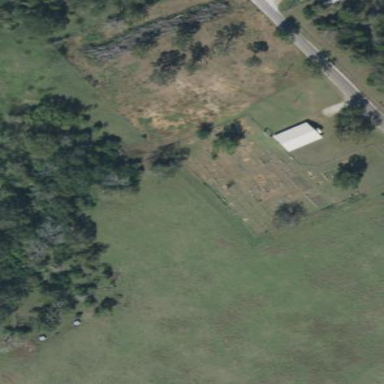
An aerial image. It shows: Cemetery.